Question: Basically I want to change the Display of UI that is currently looking as this.

Now,
1> In my application i'm just displaying two fields and and and fields from the iphone settings as this values are inserted automatically through web service for the user according to user's email address.
2> How can I add and options in setting?
Please help me with this need this info badly.
I'm using xcode .
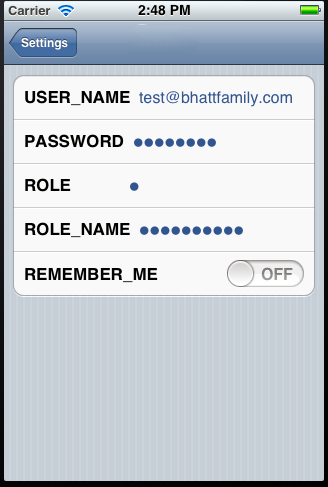
Answer: If I understood well, you're using a settings bundle, aren't you?
I've never used settings bundles before but if so, you can remove Role and Role_name fields by deleting its entries int the plist file of the settings bundle.
Then you can add a new entry for the Version. To get it I always use
'''
[[[NSBundle mainBundle] infoDictionary] objectForKey:@"CFBundleVersion"]
'''
but I'm not sure if this can be used with settings bundle. Finally, for push notifications, their settings are automatically managed by Settings -> Notifications so you don't have to worry about them in your settings bundle.
I hope this can help you but I believe there are other people who know these topics better than me ;)